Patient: sex F, age 67
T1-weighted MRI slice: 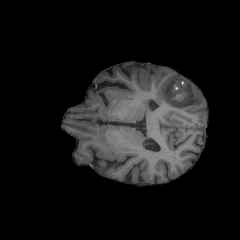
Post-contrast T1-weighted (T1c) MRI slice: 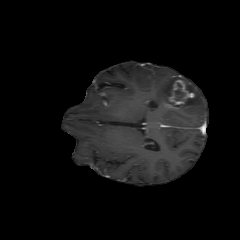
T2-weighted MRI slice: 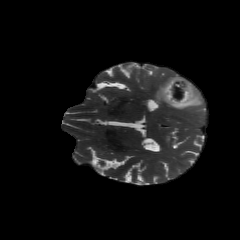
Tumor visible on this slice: yes
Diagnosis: Glioblastoma, IDH-wildtype
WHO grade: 4